Field crop: tomato
Growth stage: 1
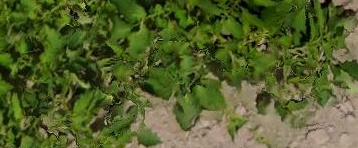
Species: tomato